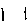
Label: line